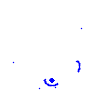
Particle: pion